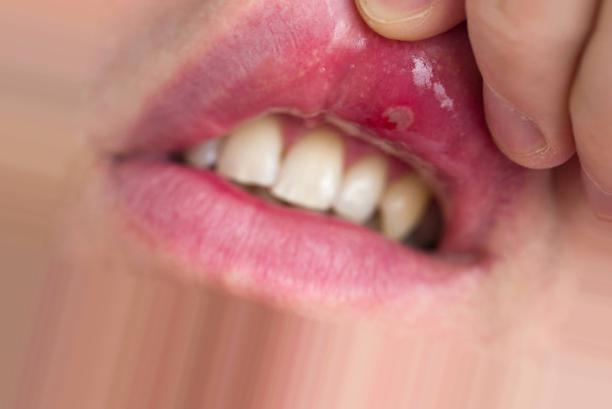
Condition: Mouth Ulcer